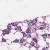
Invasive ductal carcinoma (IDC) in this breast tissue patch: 1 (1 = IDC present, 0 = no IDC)